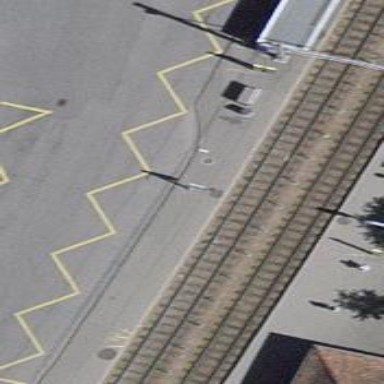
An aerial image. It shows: Platform for public transport with shelter.